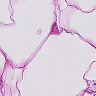
Metastatic tissue present: no